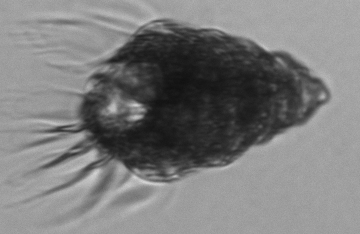
Label: Laboea_strobila